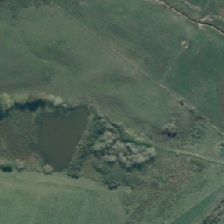
Land cover: lake_pond